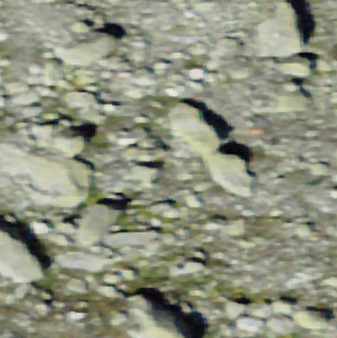
Label: bouldering_area